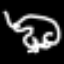
Label: frog